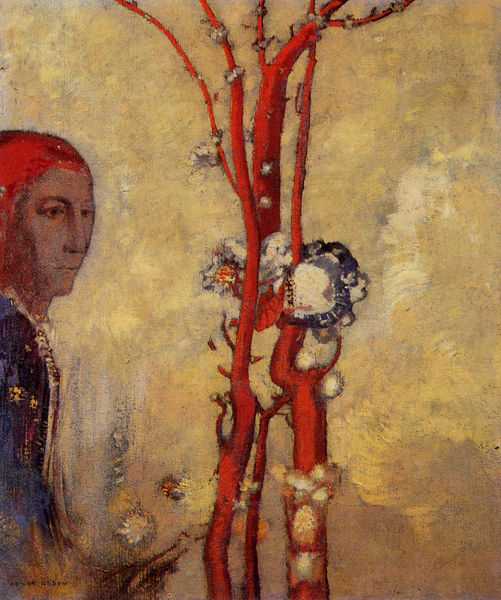
Titel: The Red Tree
Künstler: Odilon Redon
Standort: Paris
Institution: (Privatsammlung)
Schlagwörter: baum, blau, blätter, gemälde, himmel, kopf, mann, vogel, weiß, wolken, gelb, ocker, äste, ausschnitt, blume, braun, frau, haar, hintergrund, kleid, mund, nase, profil, blick, blüte, blüten, rot, schnee, tier, tuch, beige, malerei, symbolismus, jacke, kappe, mütze, wand, augen, gesicht, mensch, signatur, öl, ast, stamm, strauch, zweige, pastos, figur, haare, mantel, pflanze, pflücken, schürze, japan, man, abstrakt, mauer, farbe, lila, winter, kopftuch, japanisch, dreiviertelprofil, gauguin, eva, zweig, puppe, abwesend, diffus, putz, knospen, verwischt, sündenfall, dante, müde, dornen, rötlich, büschel, katzen, khnopff, gemölde, baumwolle, komisch, mamor, elefant, geist, wachsen, pilz, angeschnitten, dominant, stacheln, rotes haar, redon, odilon redon, hen, tonige malerei, baumwlle, melerei, hahre, dankte, hintergrungd, hintergrund einfarbig